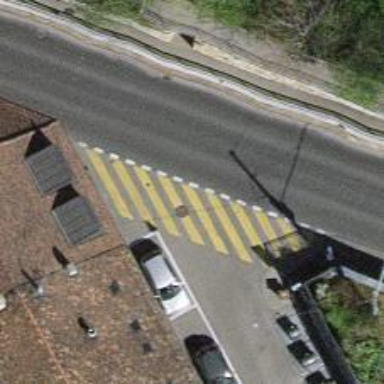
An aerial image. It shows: Marked zebra crossing on the road.